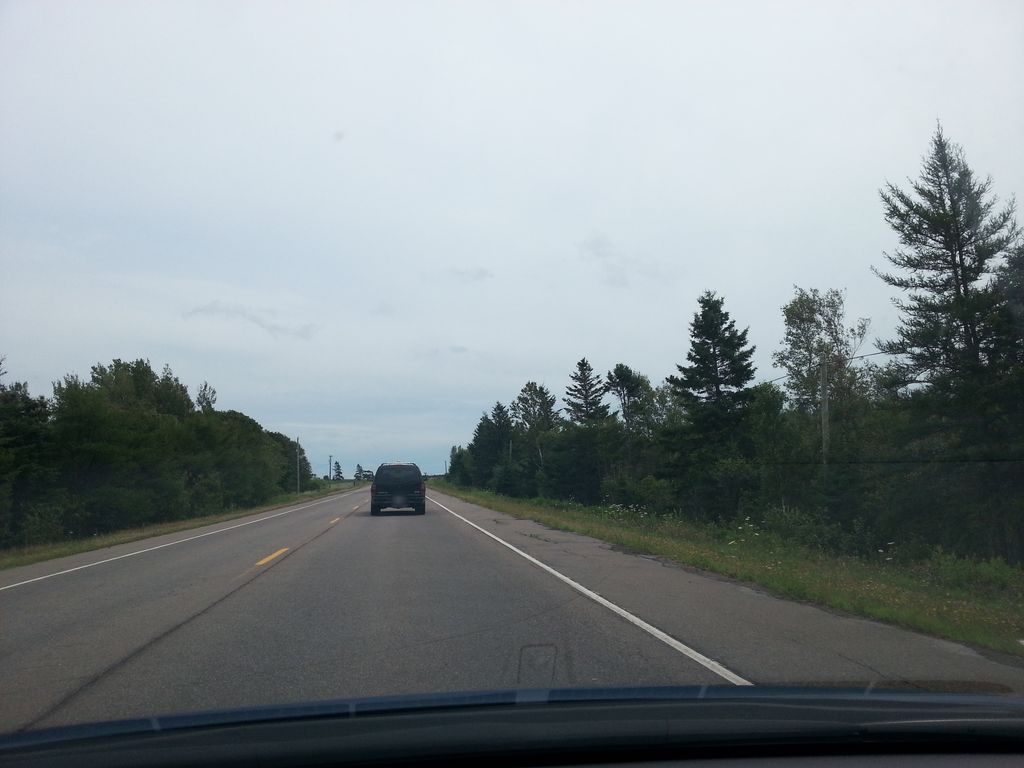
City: charlottetown